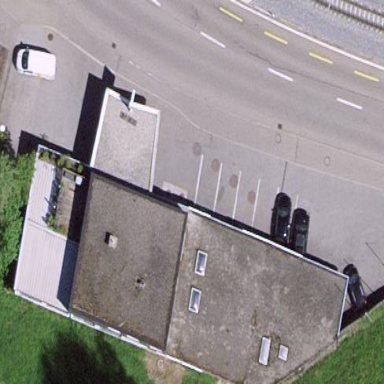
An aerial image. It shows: Building.